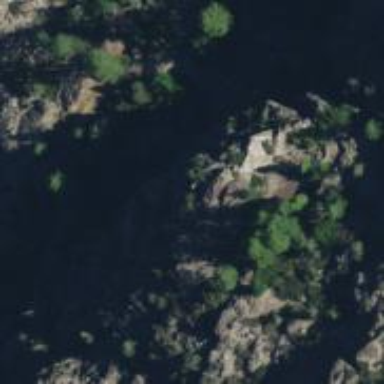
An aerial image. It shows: Climbing crag.